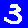
Digit: 3